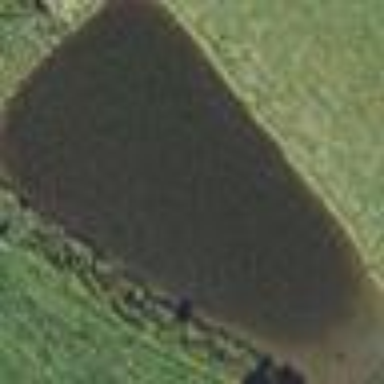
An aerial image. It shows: Serene pond surrounded by nature.